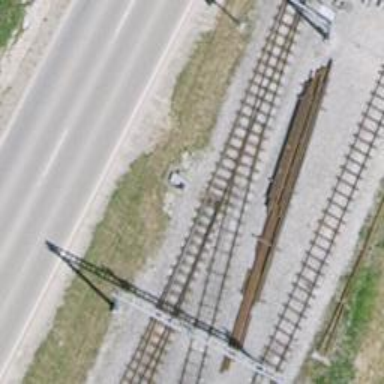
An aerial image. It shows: Narrow-gauge railway with 1 track. The tracks are electrified with contact line.